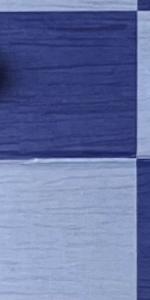
Label: Empty